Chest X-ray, AP view. Patient: 60 years old, sex F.
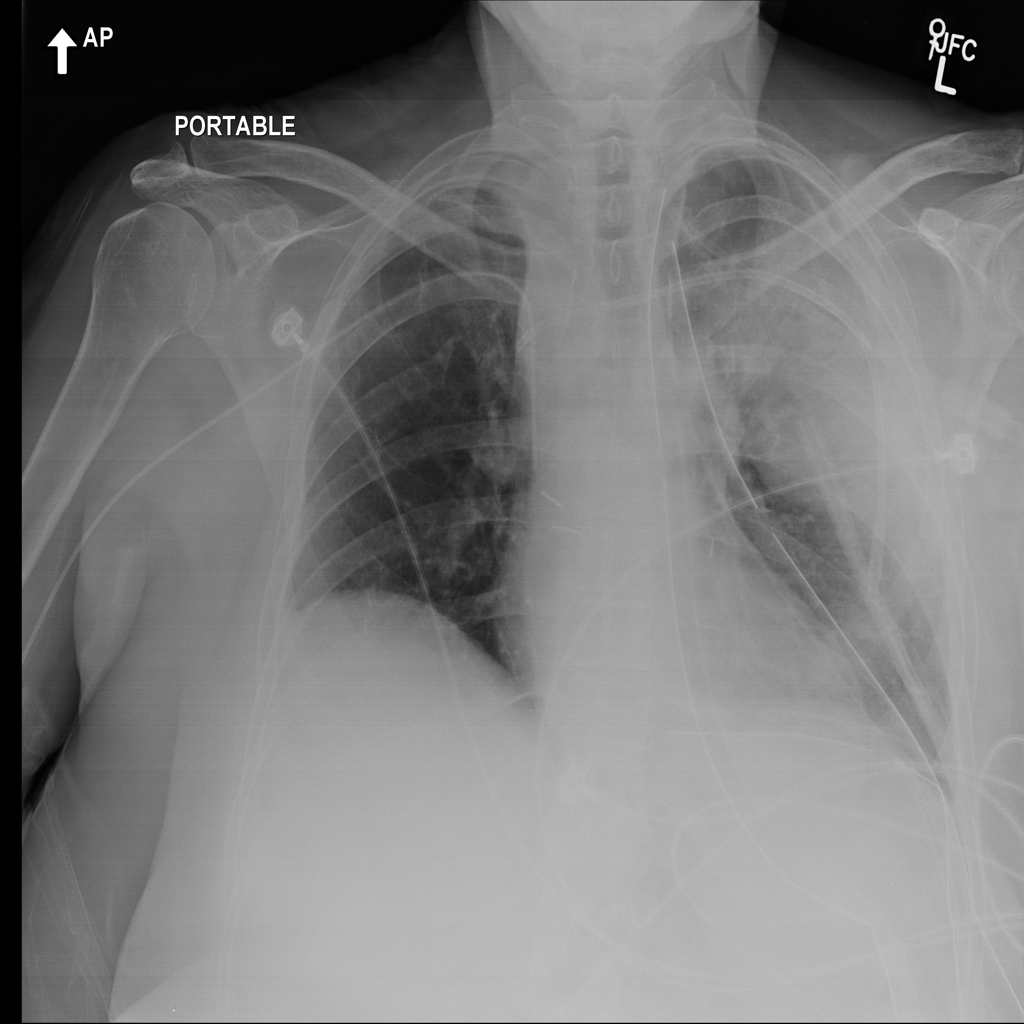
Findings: Consolidation, Effusion